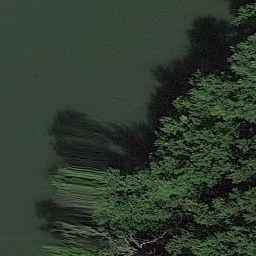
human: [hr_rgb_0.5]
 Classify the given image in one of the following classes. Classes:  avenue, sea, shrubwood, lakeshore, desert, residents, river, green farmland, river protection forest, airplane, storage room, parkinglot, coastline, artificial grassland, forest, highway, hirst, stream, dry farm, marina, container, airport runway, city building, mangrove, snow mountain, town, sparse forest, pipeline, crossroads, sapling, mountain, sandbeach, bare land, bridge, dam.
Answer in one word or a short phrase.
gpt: river protection forest